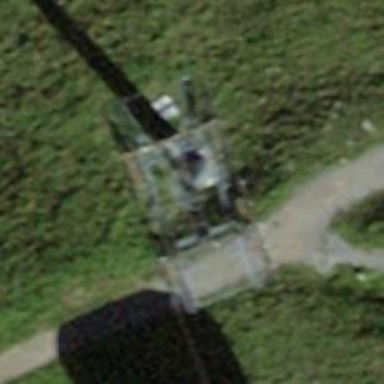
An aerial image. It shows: Pylon for aerialway.